A spectrogram of one vibration snapshot from a rotating bearing is shown (time on one axis, frequency on the other). Classify the bearing condition as one of: normal, inner_race, outer_race, ball.
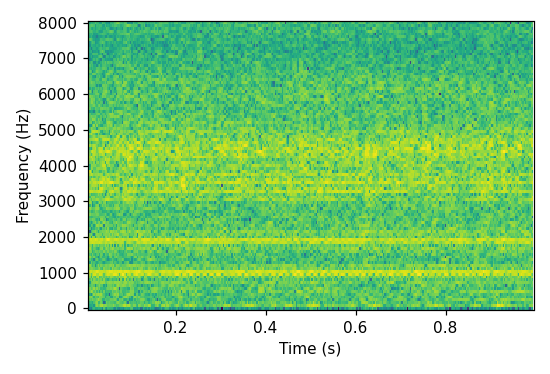
Answer: outer_race